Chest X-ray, AP view. Patient: 51 years old, sex F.
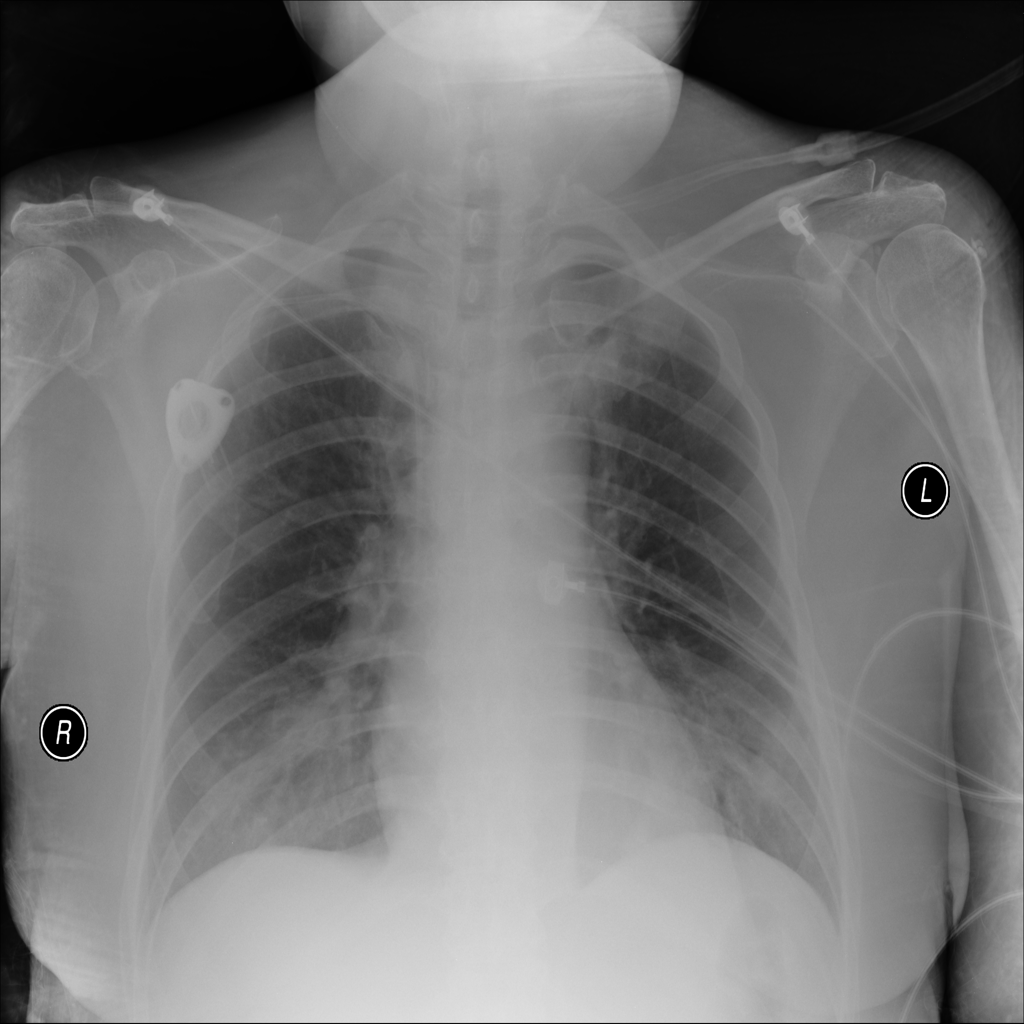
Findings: Infiltration